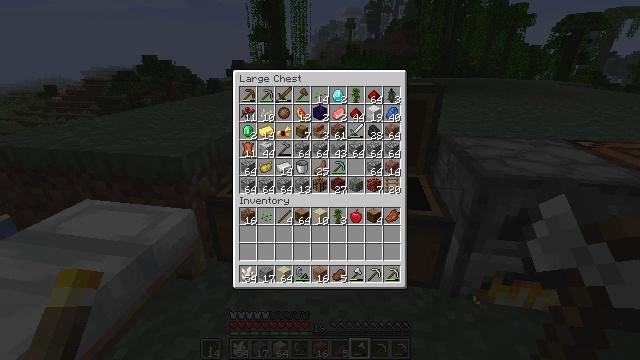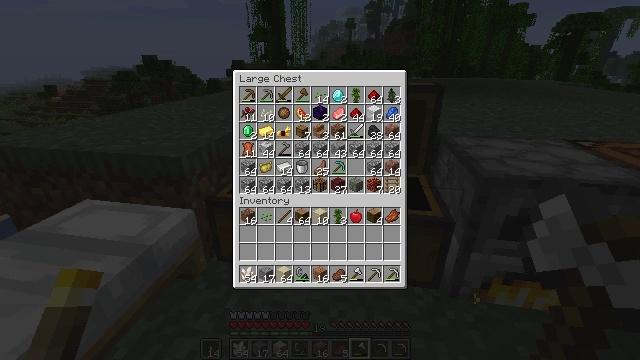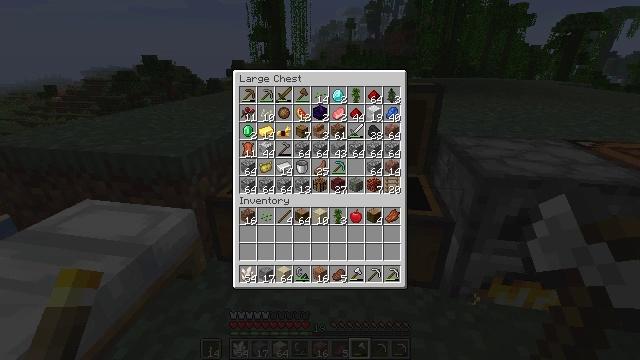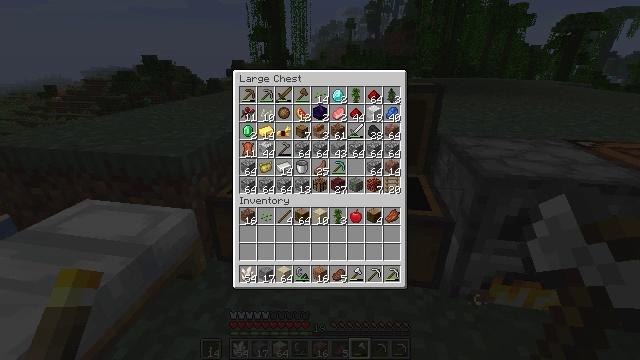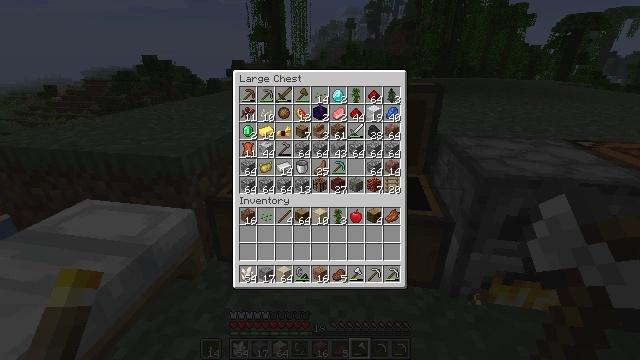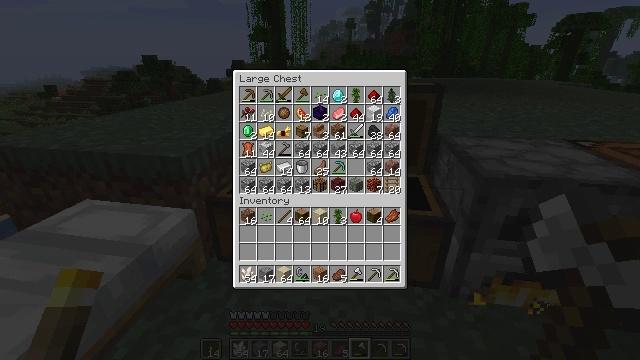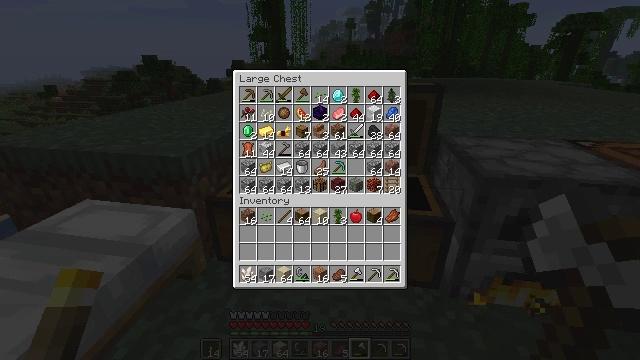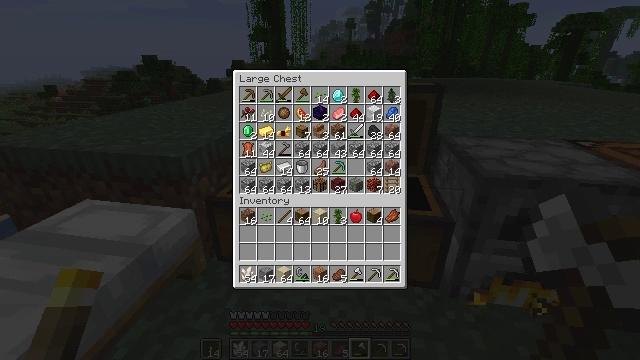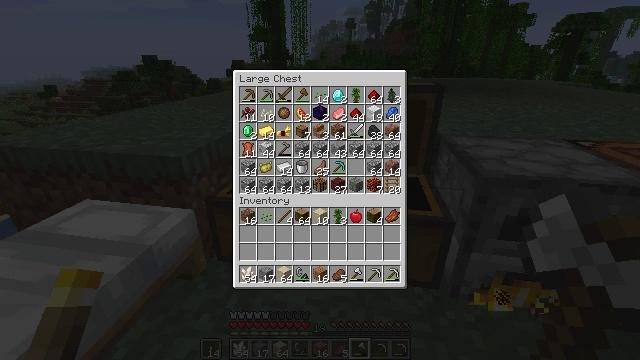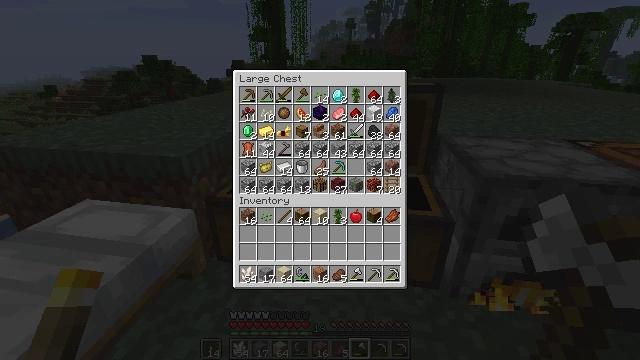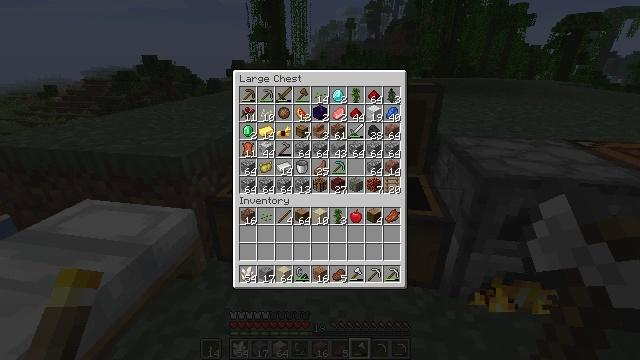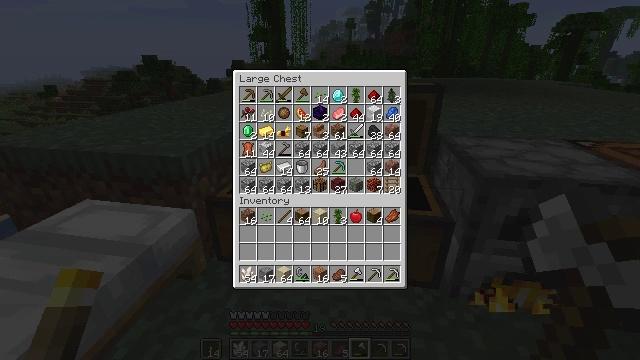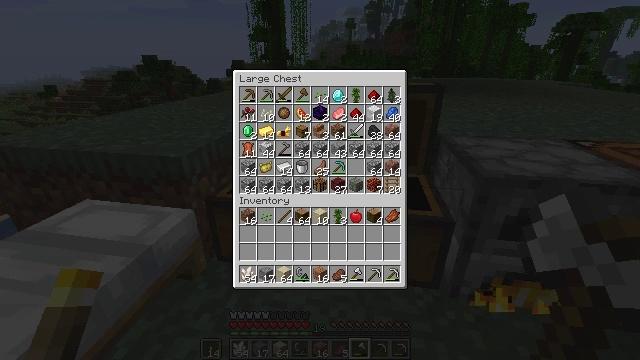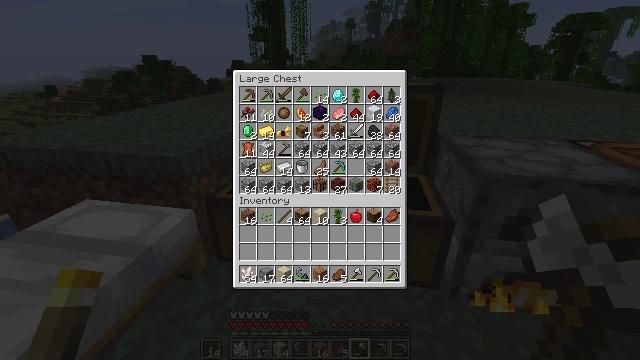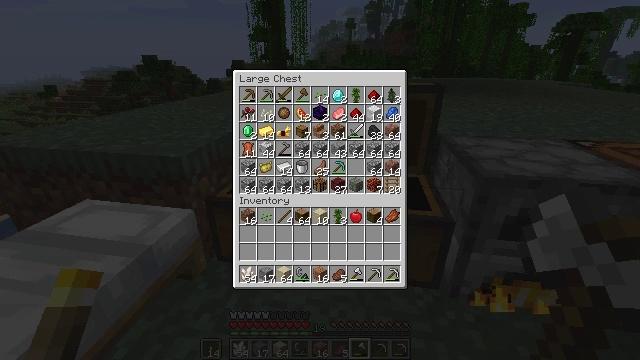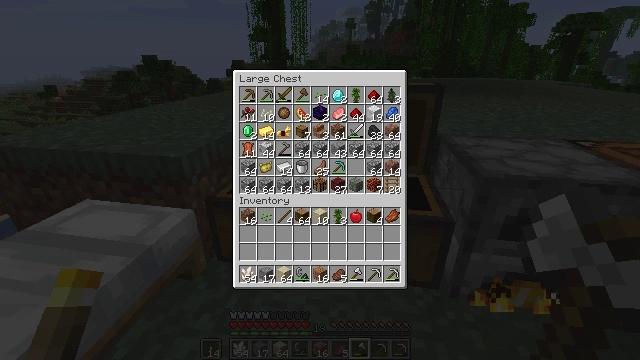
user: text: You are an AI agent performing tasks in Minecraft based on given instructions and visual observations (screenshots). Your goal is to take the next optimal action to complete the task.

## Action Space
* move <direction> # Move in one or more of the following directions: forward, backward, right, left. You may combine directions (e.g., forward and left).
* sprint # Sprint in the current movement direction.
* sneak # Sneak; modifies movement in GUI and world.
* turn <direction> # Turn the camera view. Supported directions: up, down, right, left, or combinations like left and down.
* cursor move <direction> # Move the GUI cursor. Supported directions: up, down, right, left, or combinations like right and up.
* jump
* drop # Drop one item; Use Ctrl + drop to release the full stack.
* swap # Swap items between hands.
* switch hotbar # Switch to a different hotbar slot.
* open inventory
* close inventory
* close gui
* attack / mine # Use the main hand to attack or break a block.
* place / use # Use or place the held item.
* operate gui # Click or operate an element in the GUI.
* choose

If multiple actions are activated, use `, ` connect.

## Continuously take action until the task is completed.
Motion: motion action
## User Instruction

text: Create a diamond shovel on the crafting table.
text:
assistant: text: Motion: no_op
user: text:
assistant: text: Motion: no_op
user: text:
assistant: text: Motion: no_op
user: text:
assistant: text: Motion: no_op
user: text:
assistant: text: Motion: no_op
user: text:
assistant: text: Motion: no_op
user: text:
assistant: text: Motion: no_op
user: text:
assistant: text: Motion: no_op
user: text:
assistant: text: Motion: no_op
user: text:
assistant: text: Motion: no_op
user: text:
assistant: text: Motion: no_op
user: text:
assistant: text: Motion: no_op
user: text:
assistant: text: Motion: no_op
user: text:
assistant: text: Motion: no_op
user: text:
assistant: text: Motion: no_op
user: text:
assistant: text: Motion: no_op
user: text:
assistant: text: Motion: no_op
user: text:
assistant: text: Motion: no_op
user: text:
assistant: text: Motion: no_op
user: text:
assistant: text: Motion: no_op
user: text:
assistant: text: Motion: no_op
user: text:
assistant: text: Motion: no_op
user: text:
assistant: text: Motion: no_op
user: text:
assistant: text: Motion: no_op
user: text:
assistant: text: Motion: no_op
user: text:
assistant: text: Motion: no_op
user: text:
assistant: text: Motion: no_op
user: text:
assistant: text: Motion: no_op
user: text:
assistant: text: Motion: no_op
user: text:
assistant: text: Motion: no_op